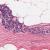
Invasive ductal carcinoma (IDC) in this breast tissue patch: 0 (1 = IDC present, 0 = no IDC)